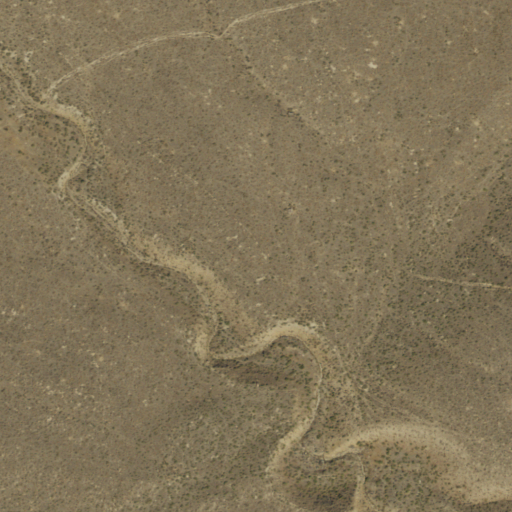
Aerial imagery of valley in Nevada named Jones Canyon containing only shrub